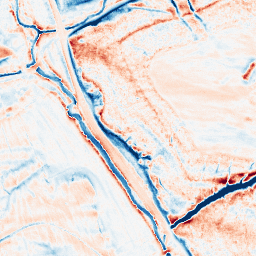
Category: classical
Decomposition family: gaussian_anisotropic
Decomposition parameters: sigma_x: 2
sigma_y: 5
Upsampling method: quintic
Upsampling parameters: scale: 8
Upsampling scale: 8